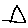
Label: triangle